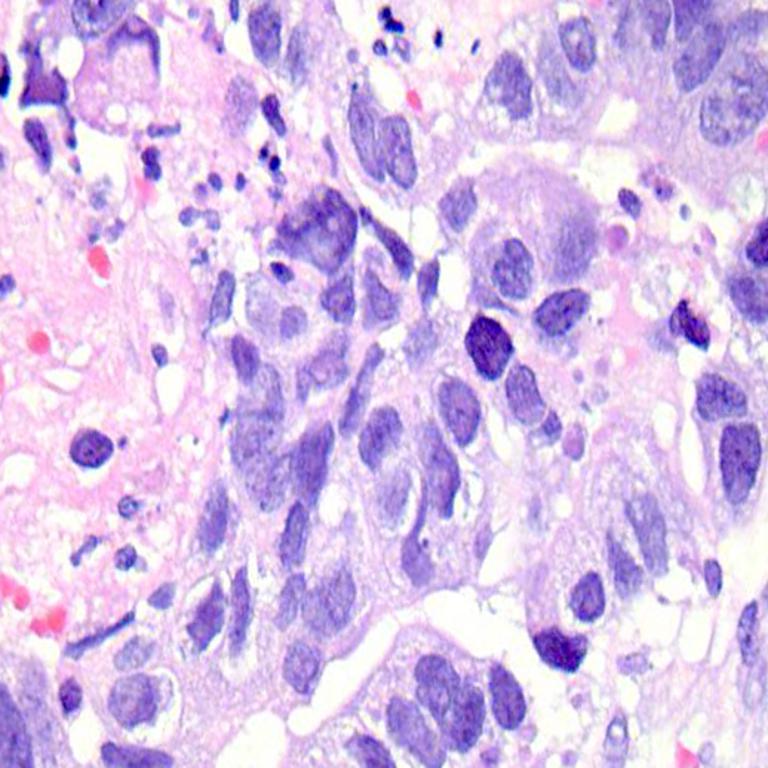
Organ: colon
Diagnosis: adenocarcinomas